Question: I have created an iOS application with Single View Application template. Once I run the application the launch screen appears for about 2 second and then displays the blue navbar, but a blank white background.
.
I think the issue must be with the subview of the tableView, but it's not clear to me how to fix that. (I'm not using storyboard, but will implement a start screen at some point. Would that solve my problem?)
'''
import UIKit
struct Question {
var questionString: String?
var answers: [String]?
var selectedAnswerIndex: Int?
}
class QuestionController: UIViewController, UITableViewDelegate, UITableViewDataSource {
let cellId = "cellId"
let headerId = "headerId"
var tableView: UITableView?
static var questionsList: [Question] = [Question(questionString: "What is your favorite type of food?", answers: ["Sandwiches", "Pizza", "Seafood", "Unagi"], selectedAnswerIndex: nil), Question(questionString: "What do you do for a living?", answers: ["Paleontologist", "Actor", "Chef", "Waitress"], selectedAnswerIndex: nil), Question(questionString: "Were you on a break?", answers: ["Yes", "No"], selectedAnswerIndex: nil)]
override func viewDidLoad() {
super.viewDidLoad()
navigationItem.title = "Question"
navigationController?.navigationBar.tintColor = UIColor.white
navigationItem.backBarButtonItem = UIBarButtonItem(title: "Back", style: .plain, target: nil, action: nil)
tableView = UITableView()
tableView?.dataSource = self
tableView?.delegate = self
self.view.addSubview(self.tableView!)
tableView?.register(AnswerCell.self, forCellReuseIdentifier: cellId)
tableView?.register(QuestionHeader.self, forHeaderFooterViewReuseIdentifier: headerId)
tableView?.sectionHeaderHeight = 50
tableView?.tableFooterView = UIView()
}
func tableView(_ tableView: UITableView, numberOfRowsInSection section: Int) -> Int {
if let index = navigationController?.viewControllers.index(of: self) {
let question = QuestionController.questionsList[index]
if let count = question.answers?.count {
return count
}
}
return 1
}
func tableView(_ tableView: UITableView, cellForRowAt indexPath: IndexPath) -> UITableViewCell {
let cell = tableView.dequeueReusableCell(withIdentifier: cellId, for: indexPath as IndexPath) as! AnswerCell
if let index = navigationController?.viewControllers.index(of: self) {
let question = QuestionController.questionsList[index]
cell.nameLabel.text = question.answers?[indexPath.row]
}
return cell
}
func tableView(_ tableView: UITableView, viewForHeaderInSection section: Int) -> UIView? {
let header = tableView.dequeueReusableHeaderFooterView(withIdentifier: headerId) as! QuestionHeader
if let index = navigationController?.viewControllers.index(of: self) {
let question = QuestionController.questionsList[index]
header.nameLabel.text = question.questionString
}
return header
}
func tableView(_ tableView: UITableView, didSelectRowAt indexPath: IndexPath) {
if let index = navigationController?.viewControllers.index(of: self) {
QuestionController.questionsList[index].selectedAnswerIndex = indexPath.item
if index < QuestionController.questionsList.count - 1 {
let questionController = QuestionController()
navigationController?.pushViewController(questionController, animated: true)
} else {
let controller = ResultsController()
navigationController?.pushViewController(controller, animated: true)
}
}
}
}
class ResultsController: UIViewController {
let resultsLabel: UILabel = {
let label = UILabel()
label.text = "Congratulations, you'd make a great Ross!"
label.translatesAutoresizingMaskIntoConstraints = false
label.textAlignment = .center
label.font = UIFont.boldSystemFont(ofSize: 14)
return label
}()
override func viewDidLoad() {
super.viewDidLoad()
navigationItem.rightBarButtonItem = UIBarButtonItem(title: "Done", style: .plain, target: self, action: Selector(("done")))
navigationItem.title = "Results"
view.backgroundColor = UIColor.white
view.addSubview(resultsLabel)
view.addConstraints(NSLayoutConstraint.constraints(withVisualFormat: "H:|[v0]|", options: NSLayoutFormatOptions(), metrics: nil, views: ["v0": resultsLabel]))
view.addConstraints(NSLayoutConstraint.constraints(withVisualFormat: "V:|[v0]|", options: NSLayoutFormatOptions(), metrics: nil, views: ["v0": resultsLabel]))
let names = ["Ross", "Joey", "Chandler", "Monica", "Rachel", "Phoebe"]
var score = 0
for question in QuestionController.questionsList {
score += question.selectedAnswerIndex!
}
let result = names[score % names.count]
resultsLabel.text = "Congratulations, you'd make a great \(result)!"
}
func done() {
navigationController?.popToRootViewController(animated: true)
}
}
class QuestionHeader: UITableViewHeaderFooterView {
override init(reuseIdentifier: String?) {
super.init(reuseIdentifier: reuseIdentifier)
setupViews()
}
let nameLabel: UILabel = {
let label = UILabel()
label.text = "Sample Question"
label.font = UIFont.boldSystemFont(ofSize: 14)
label.translatesAutoresizingMaskIntoConstraints = false
return label
}()
func setupViews() {
addSubview(nameLabel)
addConstraints(NSLayoutConstraint.constraints(withVisualFormat: "H:|-16-[v0]|", options: NSLayoutFormatOptions(), metrics: nil, views: ["v0": nameLabel]))
addConstraints(NSLayoutConstraint.constraints(withVisualFormat: "V:|[v0]|", options: NSLayoutFormatOptions(), metrics: nil, views: ["v0": nameLabel]))
}
required init?(coder aDecoder: NSCoder) {
fatalError("init(coder:) has not been implemented")
}
}
class AnswerCell: UITableViewCell {
override init(style: UITableViewCellStyle, reuseIdentifier: String?) {
super.init(style: style, reuseIdentifier: reuseIdentifier)
setupViews()
}
required init?(coder aDecoder: NSCoder) {
fatalError("init(coder:) has not been implemented")
}
let nameLabel: UILabel = {
let label = UILabel()
label.text = "Sample Answer"
label.font = UIFont.systemFont(ofSize: 14)
label.translatesAutoresizingMaskIntoConstraints = false
return label
}()
func setupViews() {
addSubview(nameLabel)
addConstraints(NSLayoutConstraint.constraints(withVisualFormat: "H:|-16-[v0]|", options: NSLayoutFormatOptions(), metrics: nil, views: ["v0": nameLabel]))
addConstraints(NSLayoutConstraint.constraints(withVisualFormat: "V:|[v0]|", options: NSLayoutFormatOptions(), metrics: nil, views: ["v0": nameLabel]))
}
}
'''
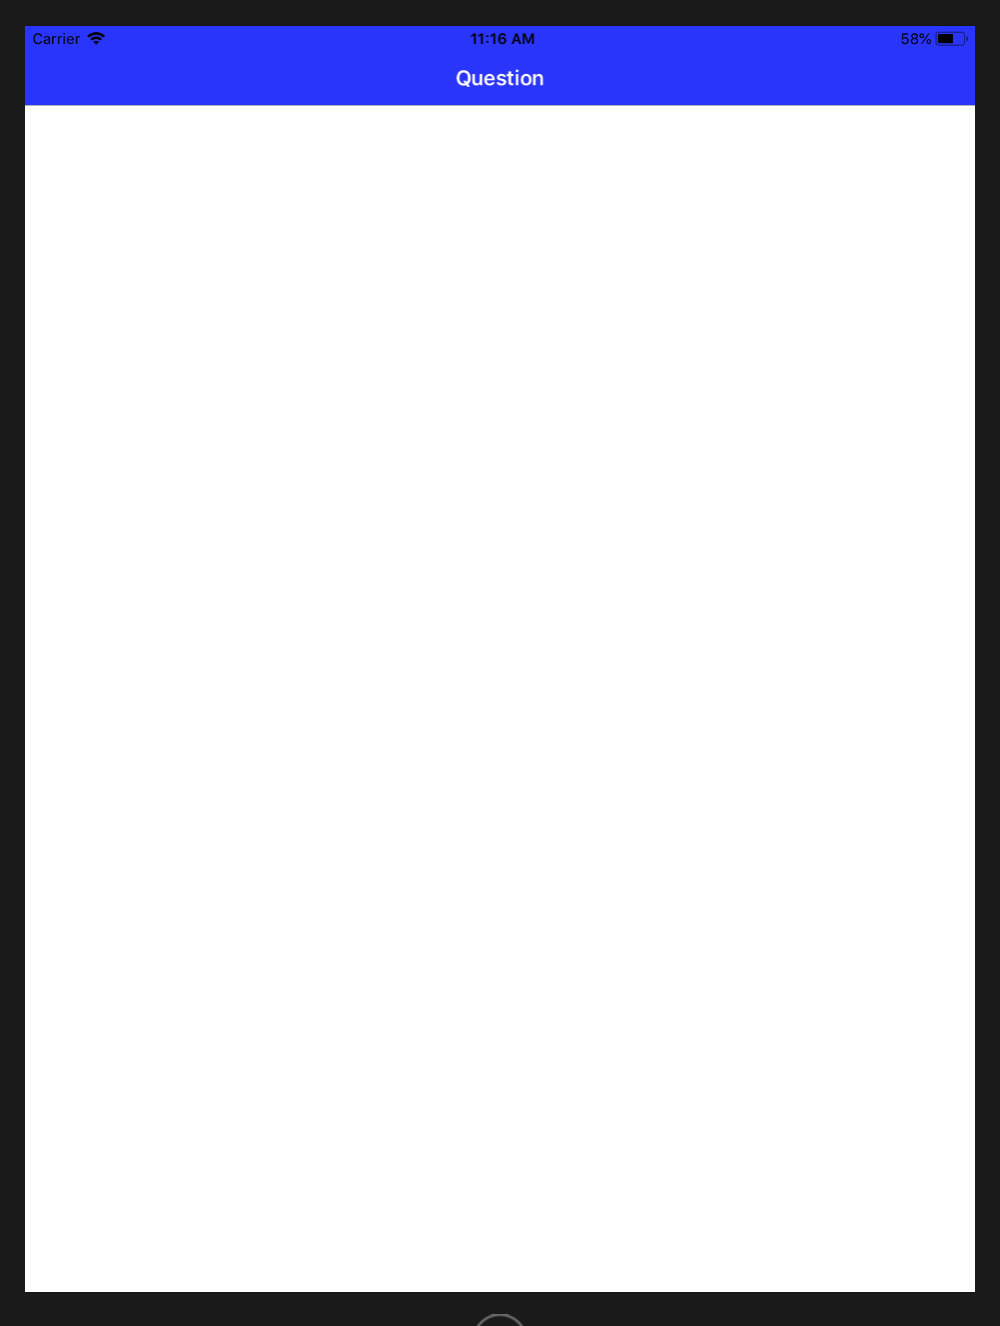
Answer: The tableView has no frame
'''
tableView = UITableView()
tableView.frame = self.view.bounds // this for a test change it as you want
'''
Or use constraints